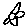
Label: flower